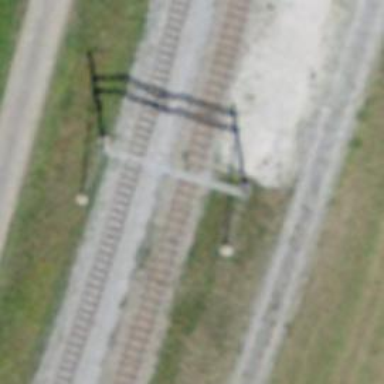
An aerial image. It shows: Narrow-gauge railway with one track and contact line electrification. It serves as spur line.